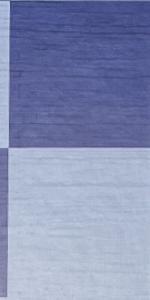
Label: Empty